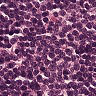
Metastatic tissue present: no